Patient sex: F
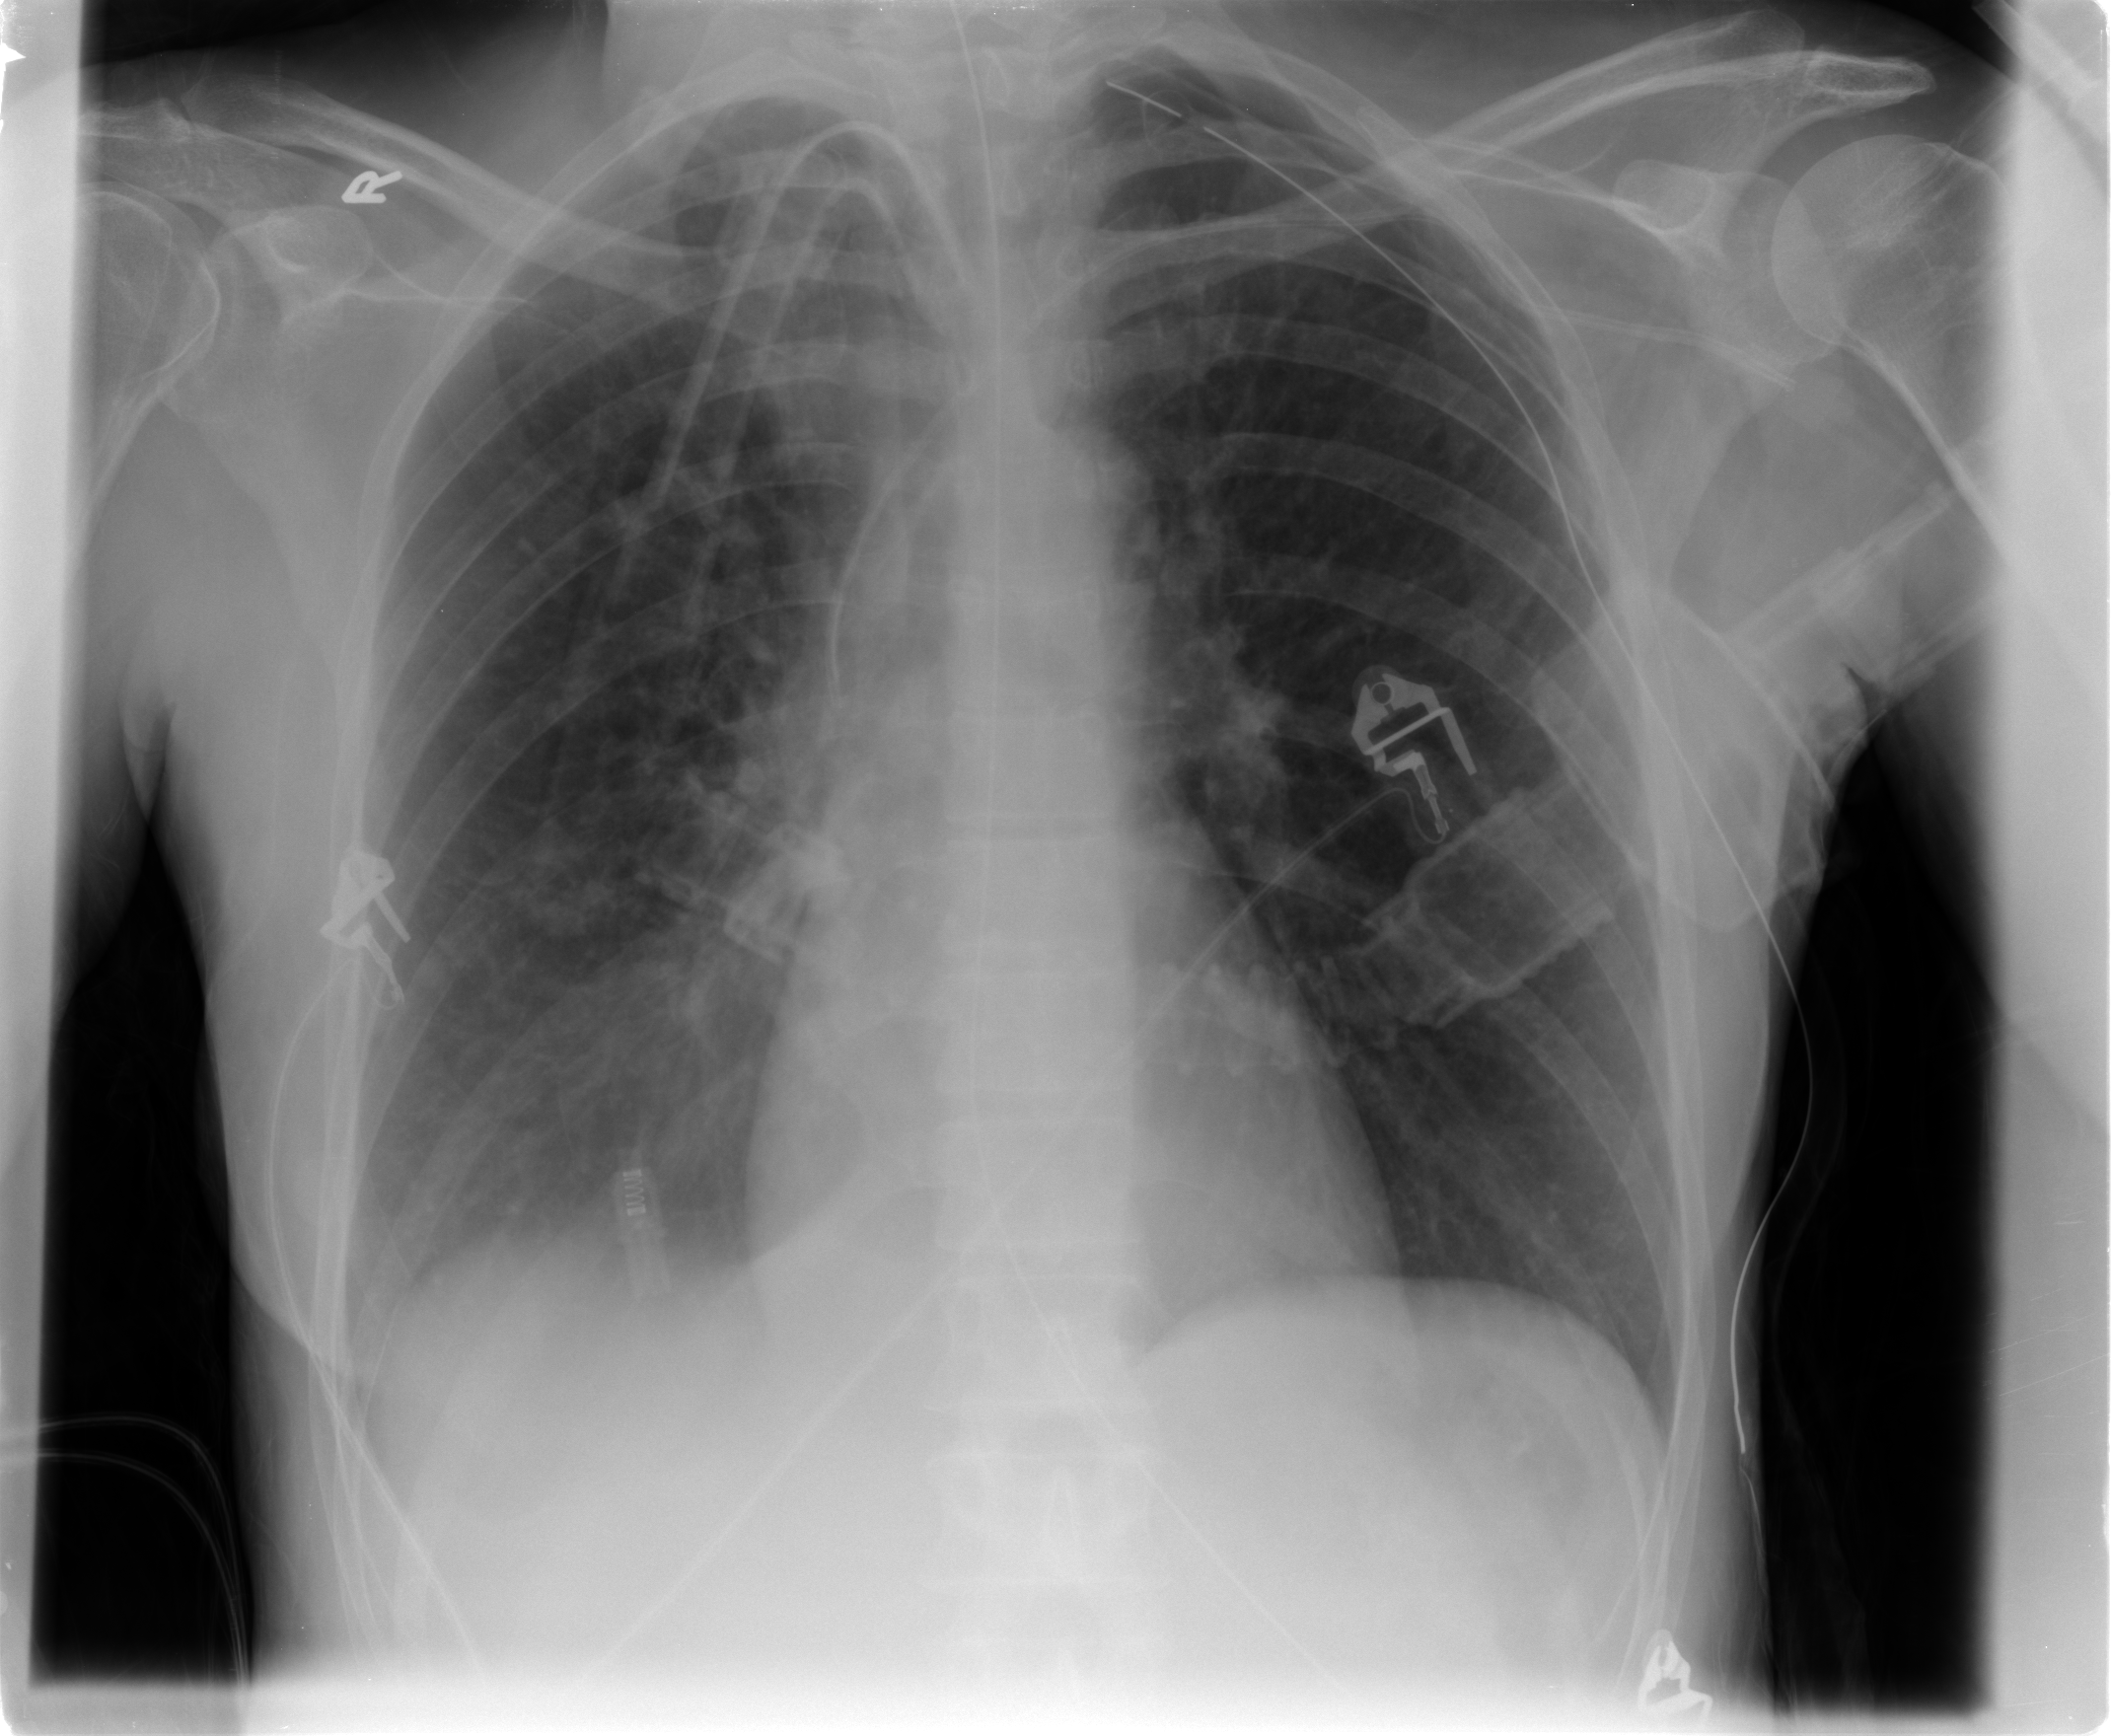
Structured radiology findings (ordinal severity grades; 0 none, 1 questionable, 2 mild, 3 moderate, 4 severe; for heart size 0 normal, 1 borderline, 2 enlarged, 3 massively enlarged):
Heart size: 0
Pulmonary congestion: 2
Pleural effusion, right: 2
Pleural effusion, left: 0
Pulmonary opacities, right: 0
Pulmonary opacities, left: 0
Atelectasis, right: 2
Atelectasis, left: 0